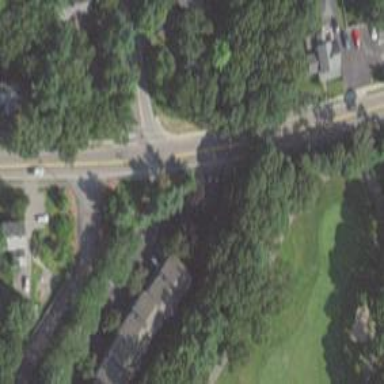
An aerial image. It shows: Marked crossing on the road.